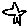
Label: star